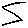
Label: zigzag